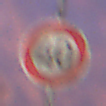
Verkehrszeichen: Geschwindigkeit40
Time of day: SunriseSunset
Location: Outdoor (Urban)
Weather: PartlyCloudy
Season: NotSpecified
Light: Artificial